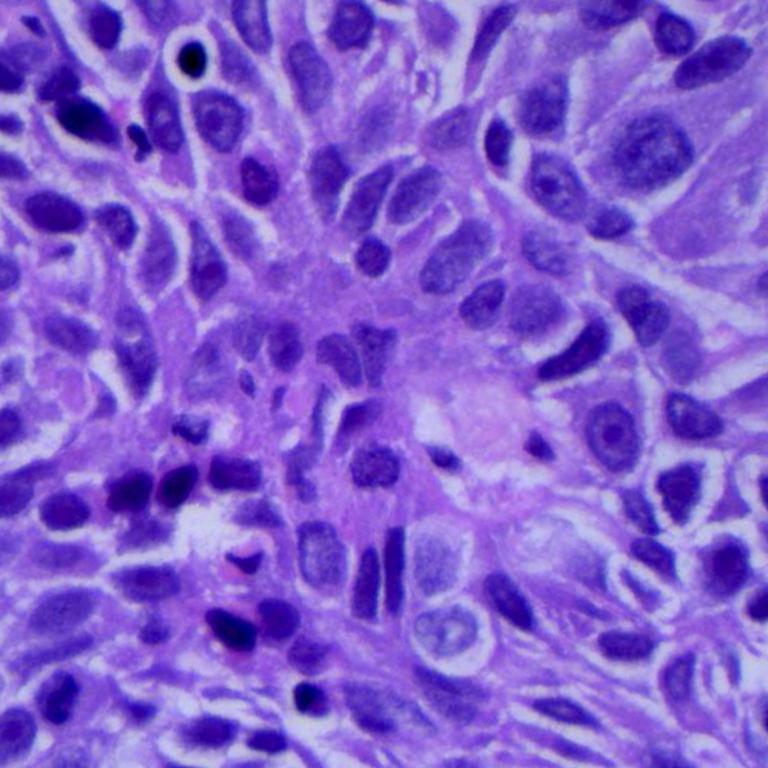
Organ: lung
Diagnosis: squamous carcinomas